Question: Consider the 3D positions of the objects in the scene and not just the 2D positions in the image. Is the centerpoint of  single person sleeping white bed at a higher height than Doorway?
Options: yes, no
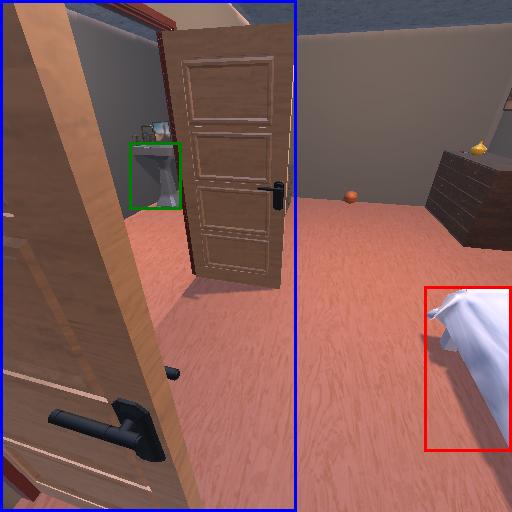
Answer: yes